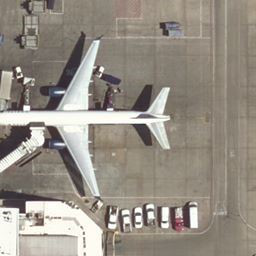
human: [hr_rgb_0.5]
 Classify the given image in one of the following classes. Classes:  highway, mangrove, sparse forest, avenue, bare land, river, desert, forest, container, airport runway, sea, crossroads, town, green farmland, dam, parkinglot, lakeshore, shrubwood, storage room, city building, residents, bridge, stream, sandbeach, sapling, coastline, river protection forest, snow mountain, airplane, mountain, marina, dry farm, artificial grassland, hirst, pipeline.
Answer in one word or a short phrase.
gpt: airplane